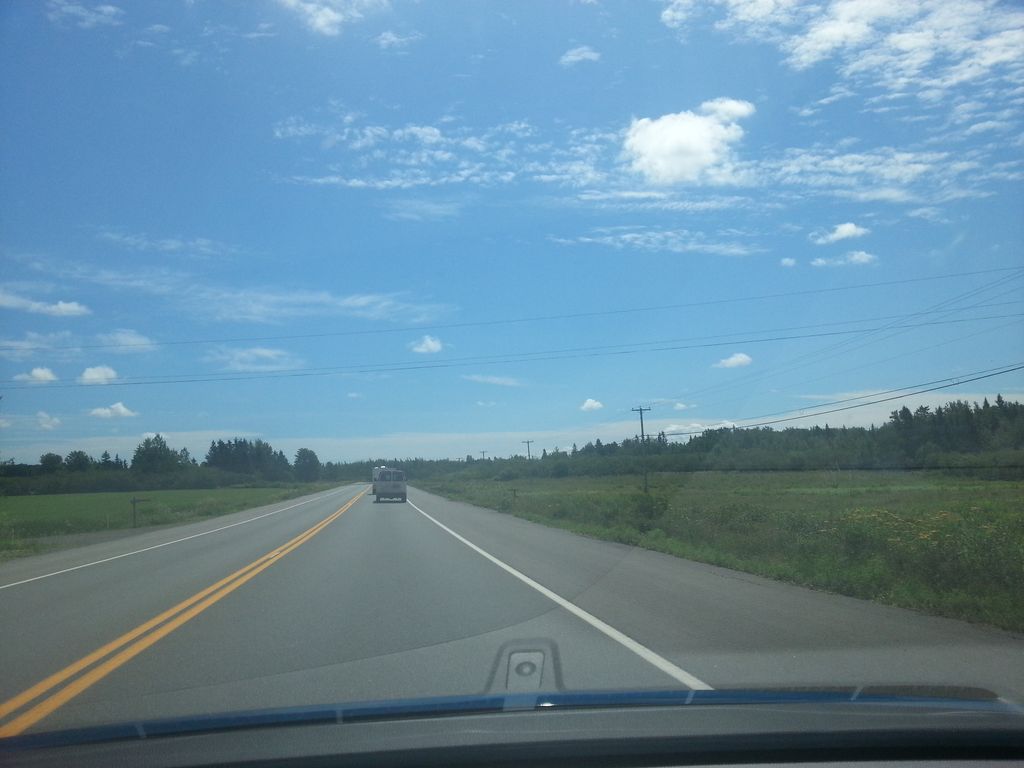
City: charlottetown